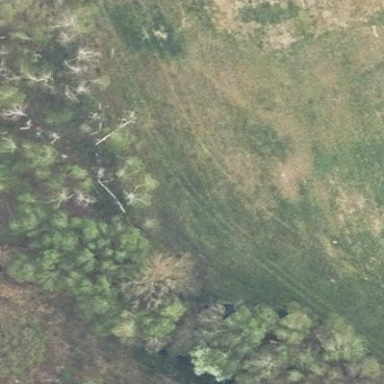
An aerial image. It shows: Forest area.